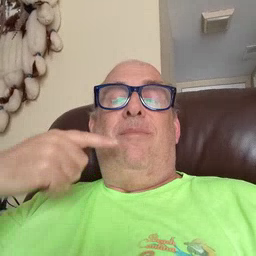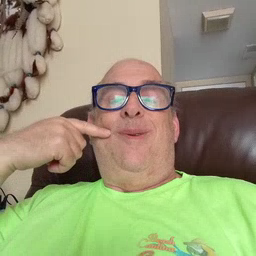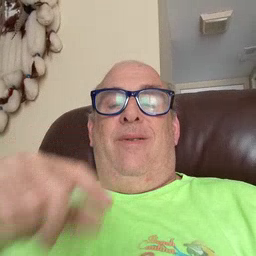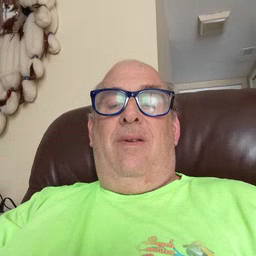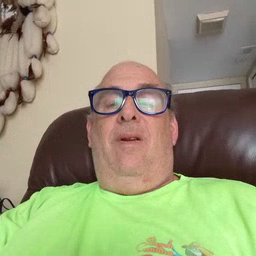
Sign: smile